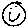
Label: smiley face